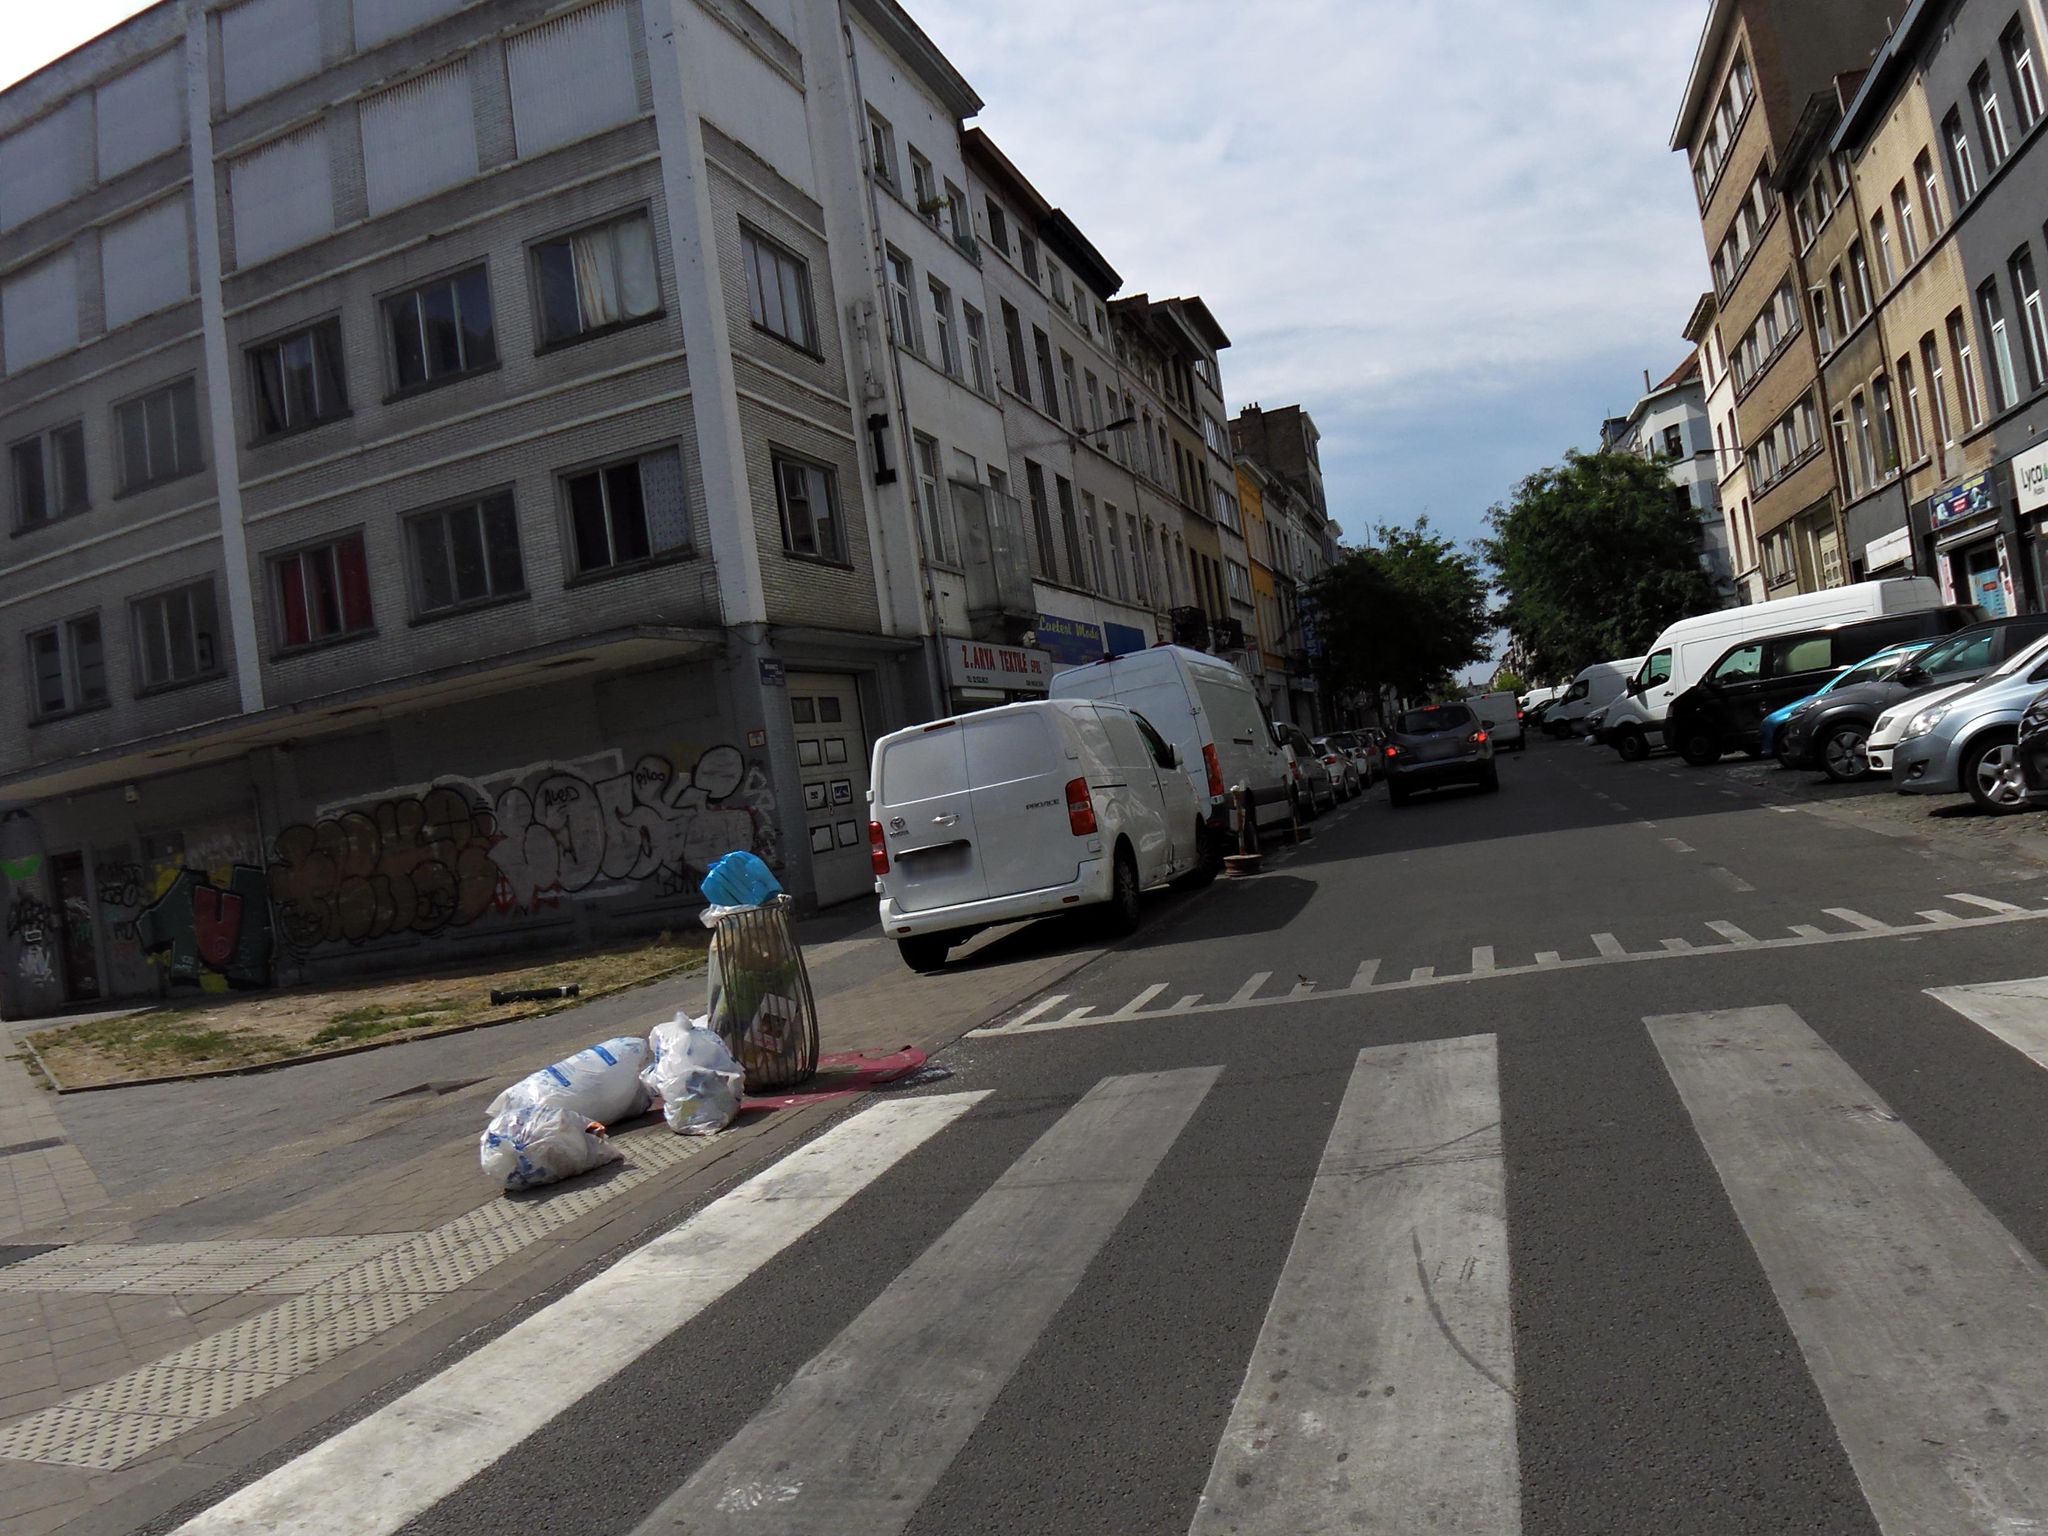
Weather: cloudy
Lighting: day
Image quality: good
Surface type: cycling surface
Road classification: cycleway
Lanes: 1
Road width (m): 2.5
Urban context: urban centre
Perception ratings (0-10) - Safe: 0.84, Lively: 6.18, Beautiful: 1.7, Boring: 5.93, Depressing: 5.85, Wealthy: 7.93